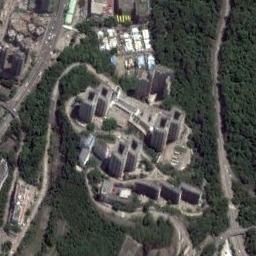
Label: commercial_area